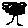
Label: tree